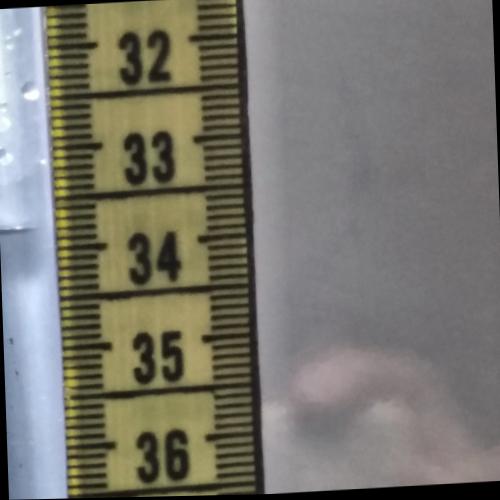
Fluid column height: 33.8 cm